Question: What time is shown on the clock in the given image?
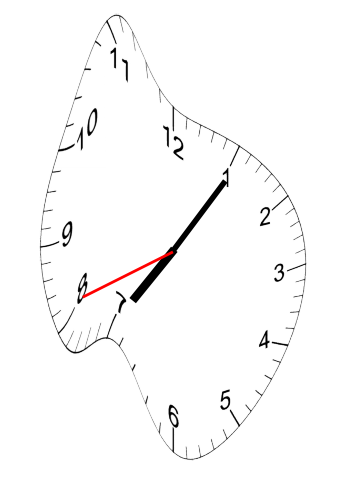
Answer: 07:05:41